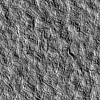
Atmospheric dust classification: not_dusty